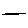
Label: line